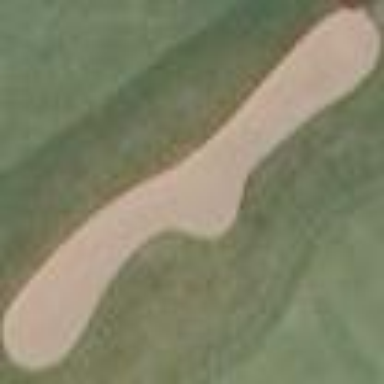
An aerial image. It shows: Sandy area is golf bunker.